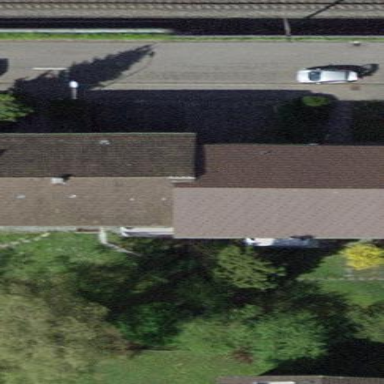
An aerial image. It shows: Semidetached house with gabled roof.